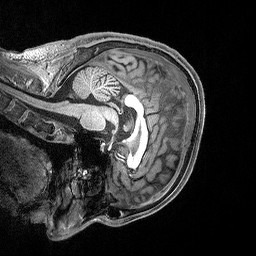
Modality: T1w
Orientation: sagittal
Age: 21
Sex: female
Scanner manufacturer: siemens
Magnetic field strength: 3 T
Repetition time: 2.3 s
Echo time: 0.00298 s